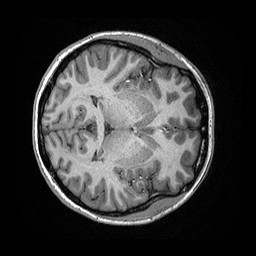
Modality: T1w
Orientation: axial
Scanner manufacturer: ge
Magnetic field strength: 3 T
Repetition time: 2.349 s
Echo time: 0.002968 s